八年级 · 解析几何
如图, 直角坐标系 $x O y$ 中, 直线 $y=-x+b$ 分别交 $x, y$ 轴的正半轴于点 $A, B$, 交反比例函数 $y=-\frac{4}{x}$ 的图象于点 $C, D$ (点 $C$ 在第二象限内),过点 $C$ 作 $C E \perp x$ 轴于点 $E$, 记四边形 $O B C E$ 的面积为 $S_{1}, \triangle O B D$ 的面积为 $S_{2}$, 若 $\frac{S_{1}}{S_{2}}=\frac{7}{12}$, 则 $C D$ 的长为

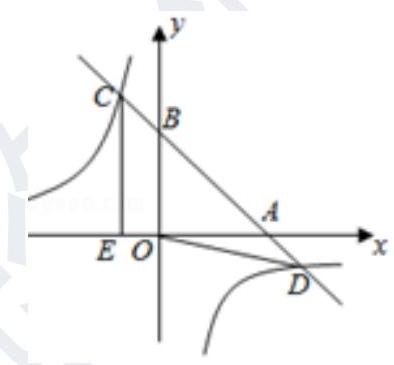
答案: $5 \sqrt{2}$
解析: 由题意得 $A(b, 0) B(0, b)$

$\because$ 直线 $y=-x+b$, 关于直线 $y=x$ 对称，反比例函数 $y=-\frac{4}{x}$ 关于直线 $y=x$ 对称，

$\therefore B C=A D$, 设 $B C=A D=a$, 则 $C\left(-\frac{\sqrt{2}}{2} a, b+\frac{\sqrt{2}}{2} a\right) D\left(\frac{\sqrt{2}}{2} a+b,-\frac{\sqrt{2}}{2}\right)$

$$
\because \frac{S_{1}}{S_{2}}=\frac{7}{12}
$$

$\therefore \frac{\frac{1}{2}\left(b+b+\frac{\sqrt{2}}{2} a\right) \frac{\sqrt{2}}{2} a}{\frac{1}{2} b\left(b+\frac{\sqrt{2}}{2} a\right)}=\frac{7}{12}$, 整理得: $12 a^{2}+17 \sqrt{2} a b-7 b^{2}=0$

解得 $a=\frac{\sqrt{2}}{3} b$ 或 $a=-\frac{7 \sqrt{2}}{4} b($ 舍 $)$

$$
\therefore D\left(\frac{4}{3} b,-\frac{1}{3} b\right)
$$

$\because D$ 在反比例函数 $y=-\frac{4}{x}$ 的图象上

$\therefore \frac{4}{3} b \times\left(-\frac{b}{3}\right)=-4$, 解得 $b=3$ 或 $b=-3$ (舍)

$$
\begin{gathered}
\therefore D(4,-1) C(-1,4) \\
\therefore C D=\sqrt{(4+1)^{2}+(-1-4)^{2}}=5 \sqrt{2}
\end{gathered}
$$

故答案为 $5 \sqrt{2}$.